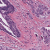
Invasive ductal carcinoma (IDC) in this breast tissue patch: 1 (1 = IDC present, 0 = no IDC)